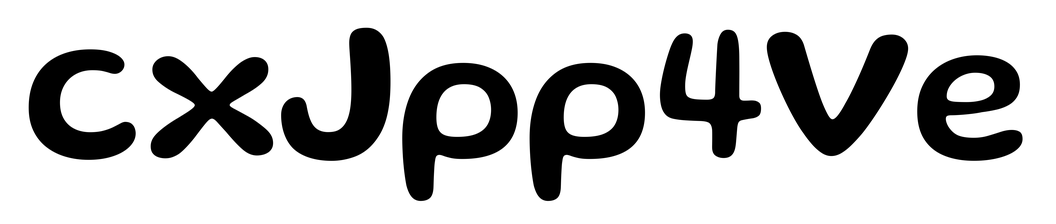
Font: Gluten_Medium